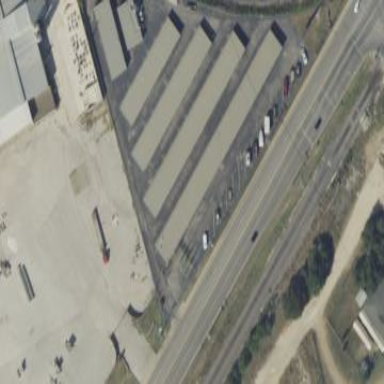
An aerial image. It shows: Building used for storage rental.